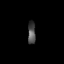
Tissue: prostate
Cell type: Epithelial cells
Senescence score: 0.2843
Nuclear area (px): 171
Mean DAPI intensity: 78.977